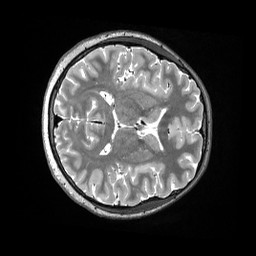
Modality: T2w
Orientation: axial